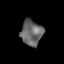
Tissue: lung
Cell type: Epithelial cells
Senescence score: 0.1809
Nuclear area (px): 542
Mean DAPI intensity: 102.596